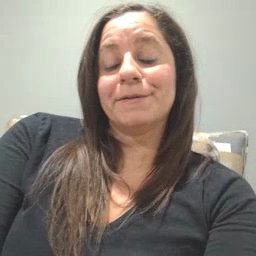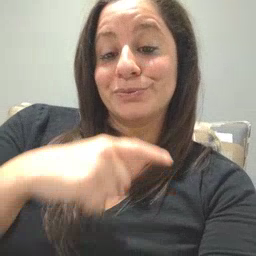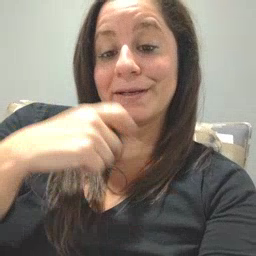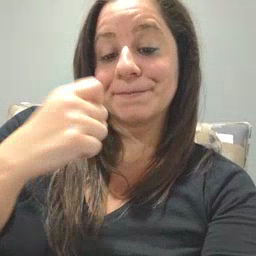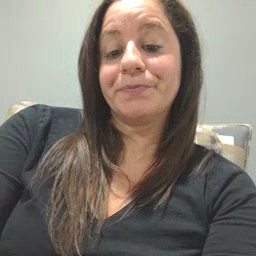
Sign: dryer